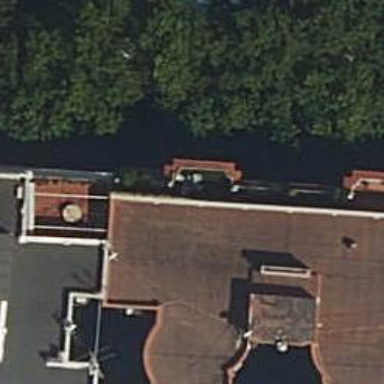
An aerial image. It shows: Restaurant.